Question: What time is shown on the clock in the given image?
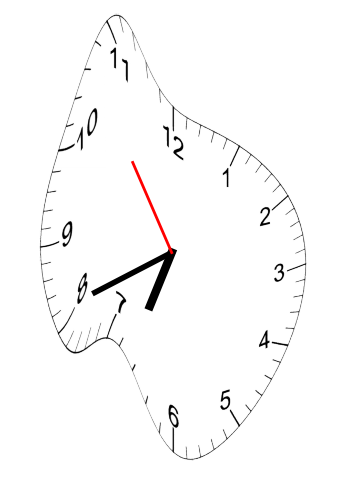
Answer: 06:40:54